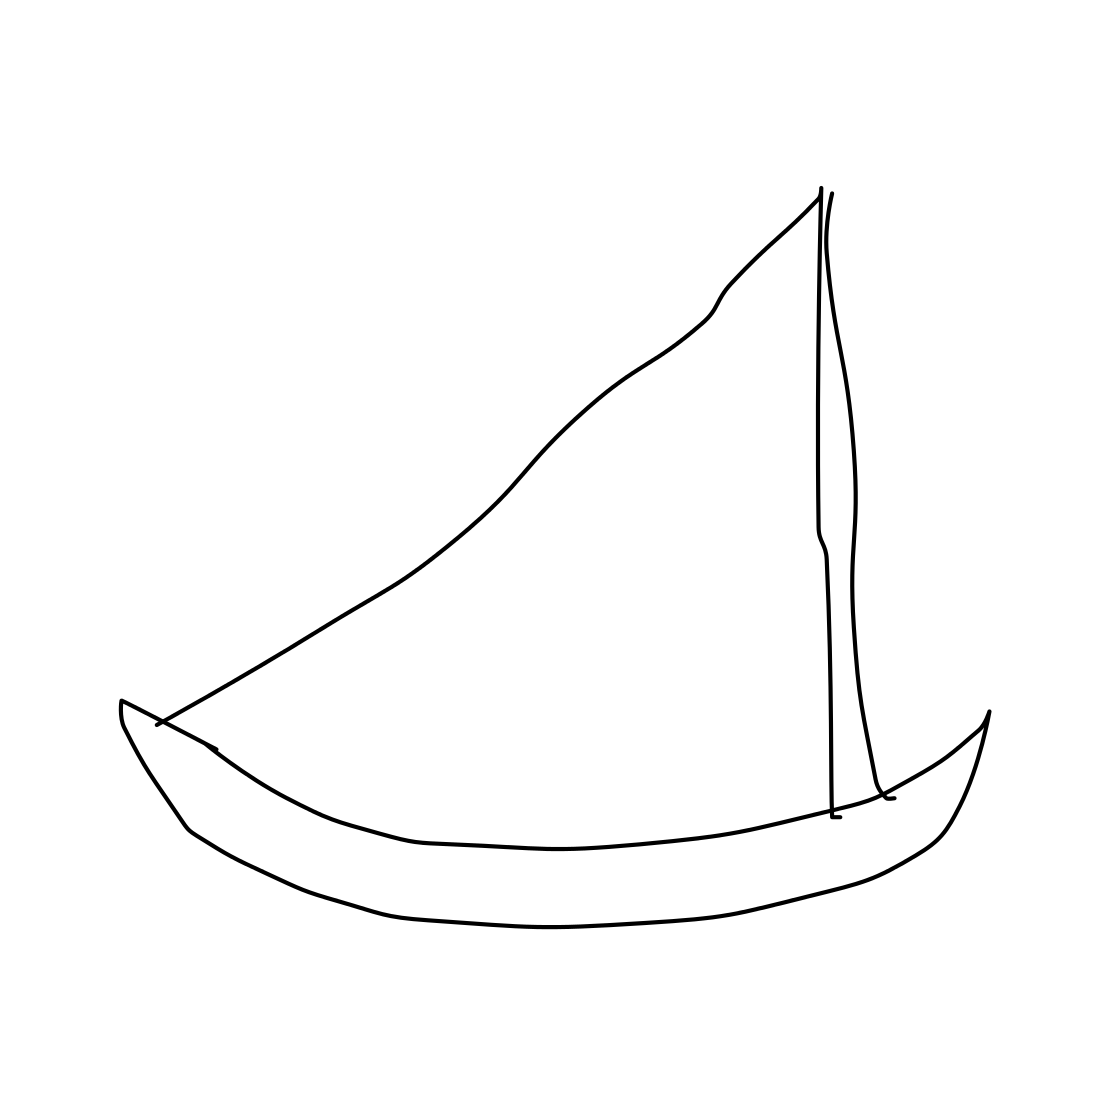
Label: sailboat